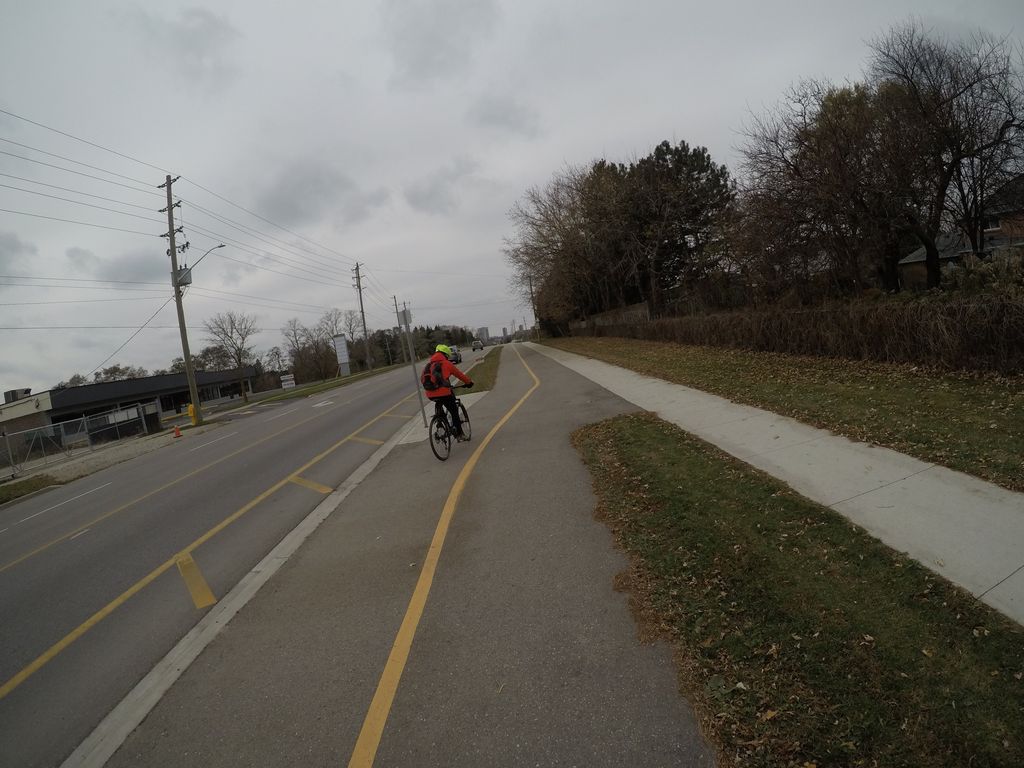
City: kitchener-waterloo